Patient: sex M, age 60
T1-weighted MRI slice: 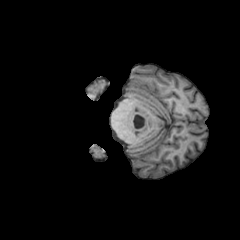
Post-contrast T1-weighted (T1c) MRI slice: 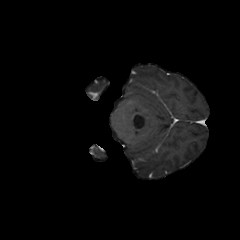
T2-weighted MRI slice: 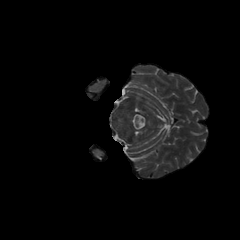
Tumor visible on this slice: no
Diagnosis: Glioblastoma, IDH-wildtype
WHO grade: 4